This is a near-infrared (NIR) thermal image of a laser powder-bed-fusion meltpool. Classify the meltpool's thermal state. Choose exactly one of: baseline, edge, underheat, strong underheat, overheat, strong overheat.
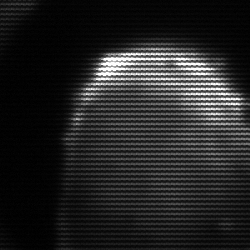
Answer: edge